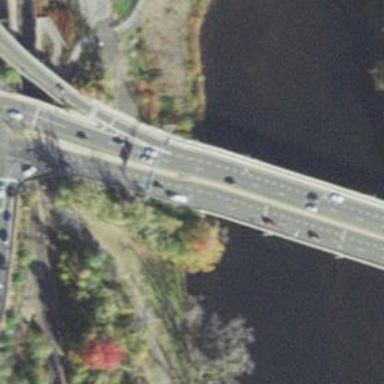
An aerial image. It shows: Man-made bridge.